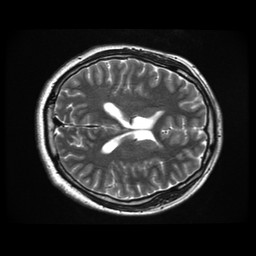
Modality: T2w
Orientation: axial
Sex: male
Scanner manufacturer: ge
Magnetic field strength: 3 T
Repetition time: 5 s
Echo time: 0.101 s